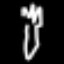
Label: fork